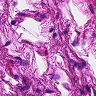
Metastatic tissue present: no